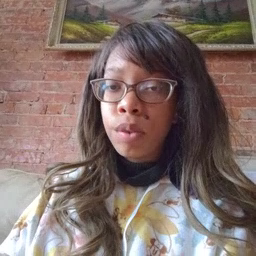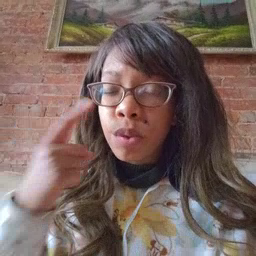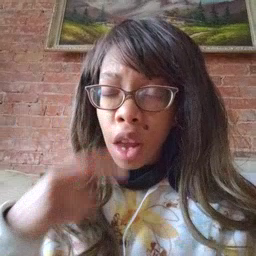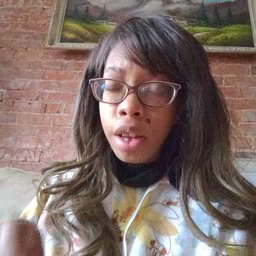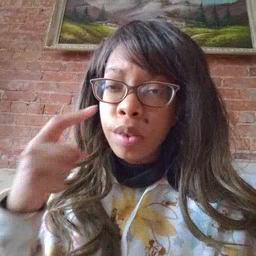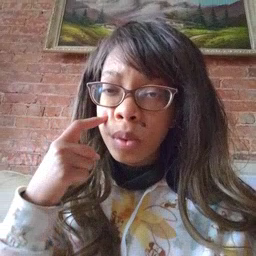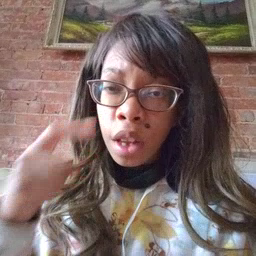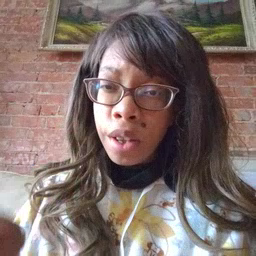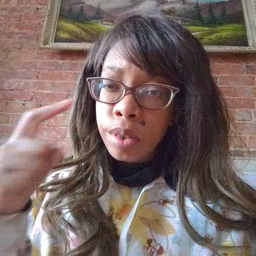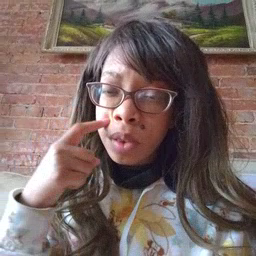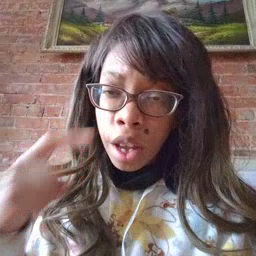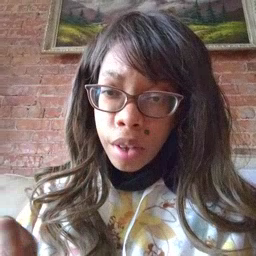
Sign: cry